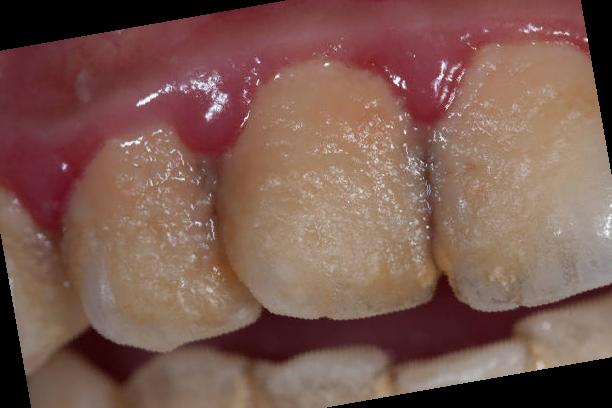
Condition: Gingivitis